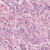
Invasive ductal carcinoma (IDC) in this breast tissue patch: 1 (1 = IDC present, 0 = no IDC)